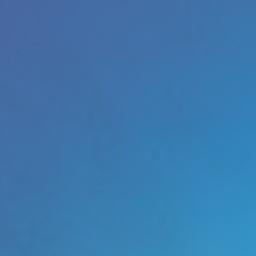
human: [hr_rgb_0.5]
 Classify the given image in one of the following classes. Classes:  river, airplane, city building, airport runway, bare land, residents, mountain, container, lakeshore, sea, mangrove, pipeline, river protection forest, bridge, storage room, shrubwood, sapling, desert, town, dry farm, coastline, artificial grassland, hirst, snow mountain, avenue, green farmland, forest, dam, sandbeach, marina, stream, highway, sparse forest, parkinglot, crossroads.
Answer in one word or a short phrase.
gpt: sea